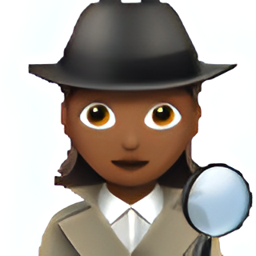
Name: female sleuth type 5
Emoji: 🕵🏾‍♀️
Group: People & Body
Sub-group: person-role